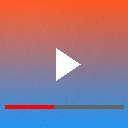
Screen state: on